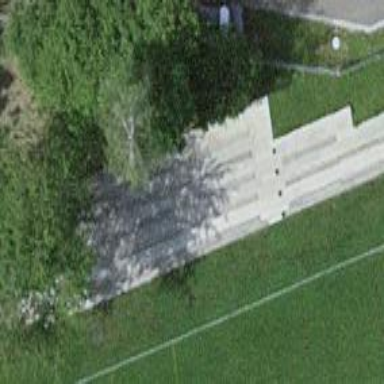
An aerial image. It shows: Concrete bleachers on the leisure land.